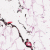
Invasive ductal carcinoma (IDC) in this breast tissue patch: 0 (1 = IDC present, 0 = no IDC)